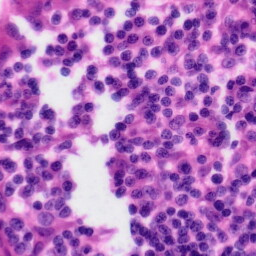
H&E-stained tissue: Tonsil